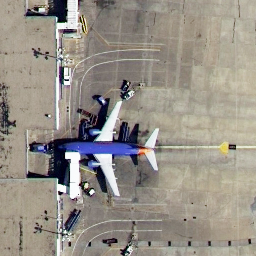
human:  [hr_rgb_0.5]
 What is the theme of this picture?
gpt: airport

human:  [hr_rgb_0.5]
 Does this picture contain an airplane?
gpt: yes

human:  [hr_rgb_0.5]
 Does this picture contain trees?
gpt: no

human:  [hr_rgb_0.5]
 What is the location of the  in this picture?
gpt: center